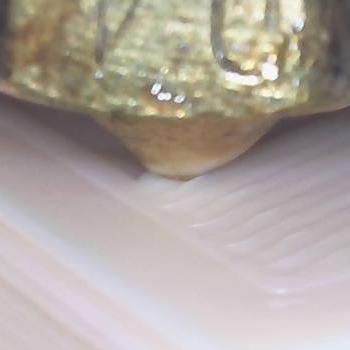
Flow rate: 126%